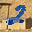
Label: 2